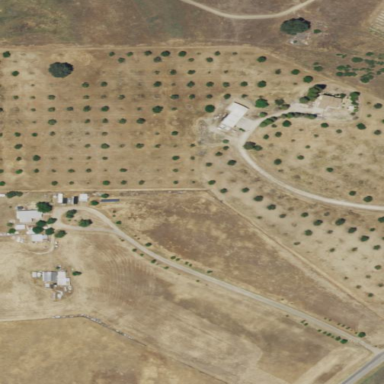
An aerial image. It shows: Orchard.